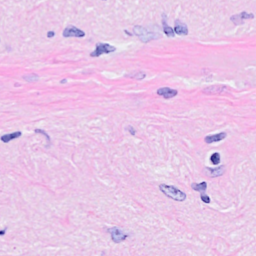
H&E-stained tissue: Breast